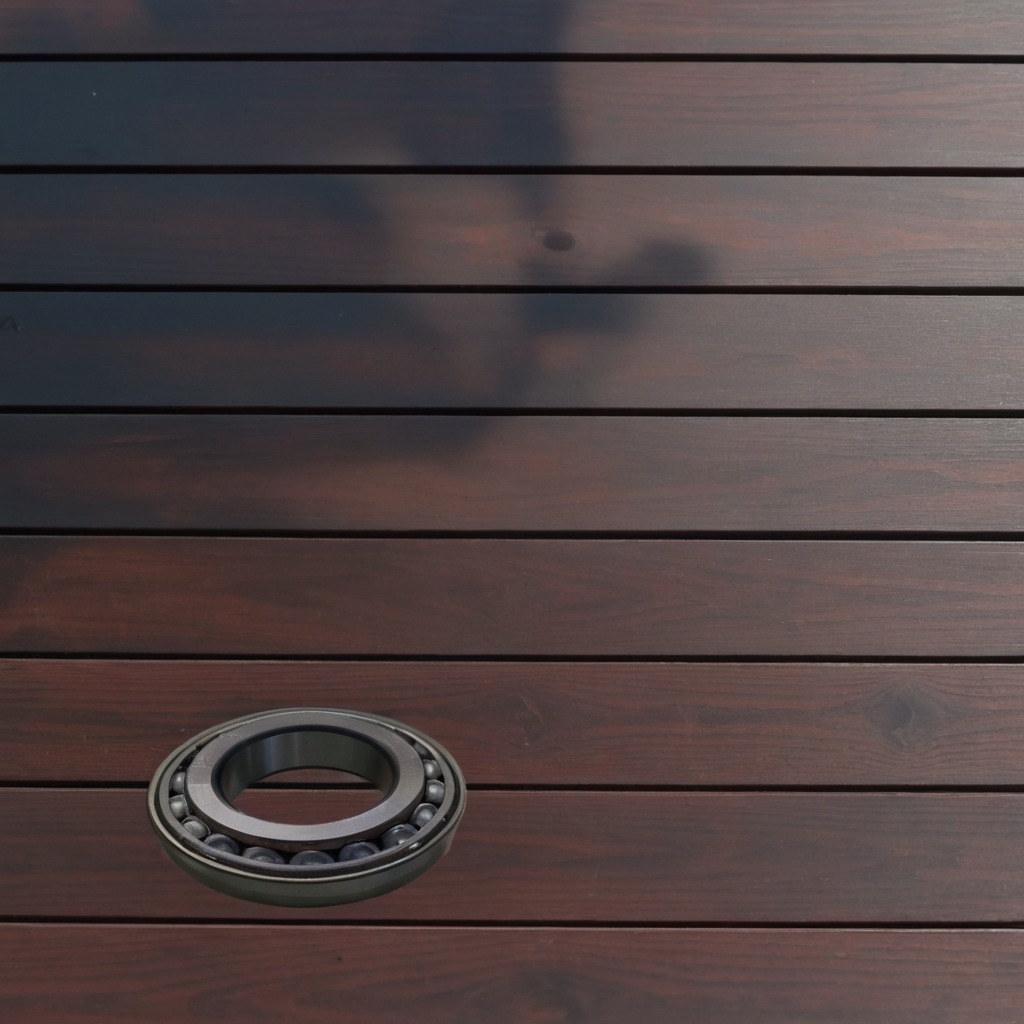
A metal ball bearing is lying on the wood workbench.